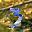
Label: 3